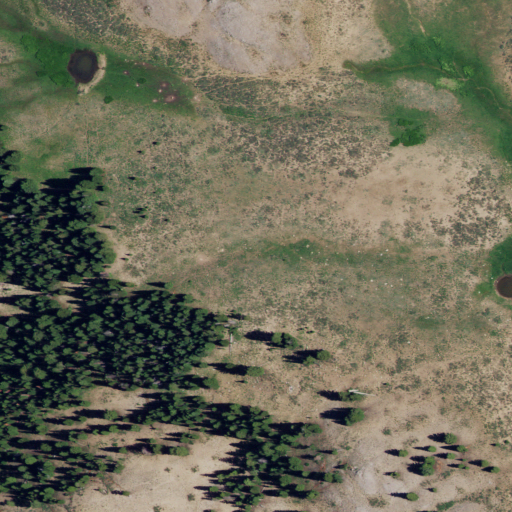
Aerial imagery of depression(s) in Idaho named Egan Basin containing shrub, evergreen forest, woody wetlands, and herbaceous wetlands